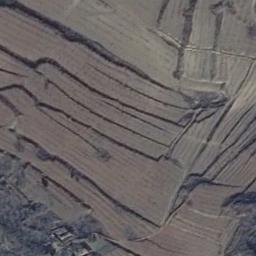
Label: terrace